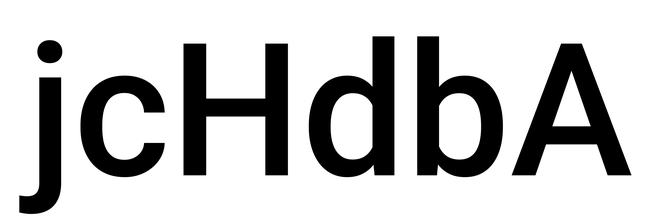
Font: Roboto_Medium